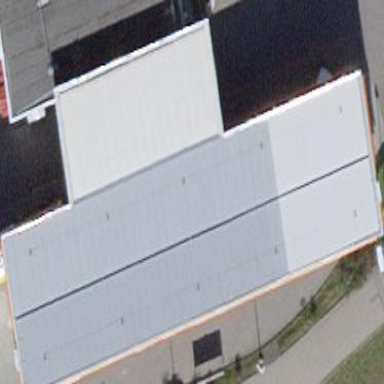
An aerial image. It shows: Fuel station with roof.